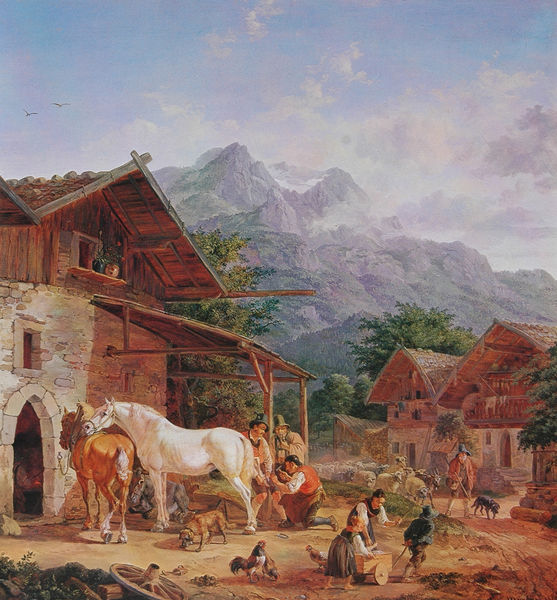
Titel: Schmiede in einem Gebirgsdorf
Künstler: Heinrich Bürkel
Standort: Eichenzell (bei Fulda)
Institution: Museum Schloß Fasanerie
Schlagwörter: baum, berg, blau, felsen, feuer, himmel, mann, schatten, vogel, weiß, wolken, bäume, frauen, grün, landschaft, menschen, ocker, stadt, braun, bunt, fenster, frau, grau, holz, hut, hüte, licht, männer, orange, straße, tür, dach, haus, hund, hunde, rot, tiere, weg, wolke, malerei, stein, häuser, natur, vögel, büsche, hütte, pfad, sonne, wege, realismus, kind, pflanzen, tal, wald, alltag, bauern, esel, karren, kinder, landleben, pferd, pferde, räder, hufe, sattel, schweif, balkon, warm, berge, fels, gebirge, gipfel, dorf, dächer, giebel, mauer, herde, backstein, bauernhof, hof, idylle, treiben, holzrad, rad, rundbogen, schubkarre, wagen, wagenrad, treppe, spielen, balken, junge, weste, tor, anbau, blumentöpfe, bergdorf, schaf, knabe, scheune, alpen, mauerwerk, wolkig, gehweg, genreszene, schimmel, tracht, gut, ross, landscape, mountains, bauernhaus, stall, fachwerkhäuser, esse, hahn, huhn, vordach, tirol, schafe, hirte, schäfer, bergland, steinhaus, bergen, rural, luke, hühner, leiterwagen, holzgestell, bergbauern, dachgiebel, schrägdach, bewohner, sonnenschutz, schmied, schmiede, kuscheln, bollerwagen, beschlagen, elsen, handwagen, gipfelf, huf beschlagen, sabd, forge, romantik, ideallandschaft, handwerk, hufschmiede, pferfe